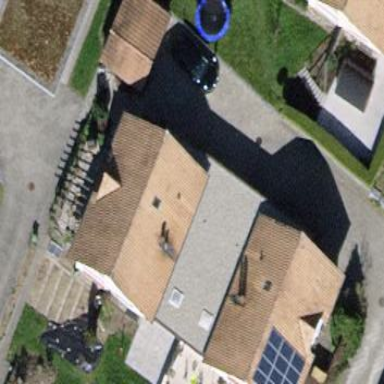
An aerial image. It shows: Group of garages.